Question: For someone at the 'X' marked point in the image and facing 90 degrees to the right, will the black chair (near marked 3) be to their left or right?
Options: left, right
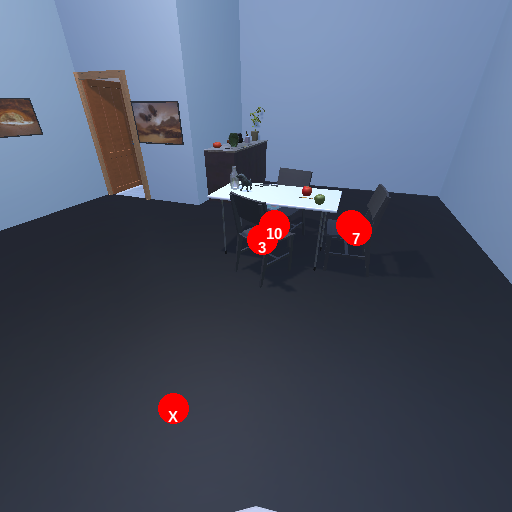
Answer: left